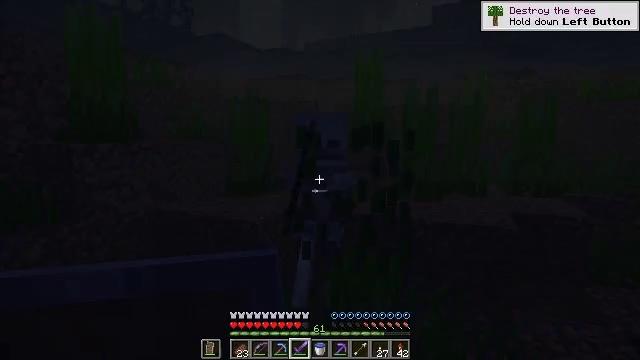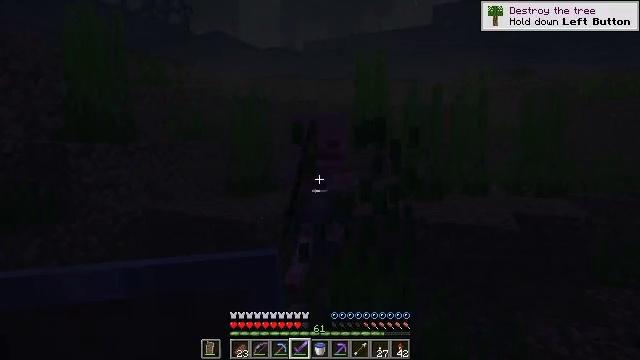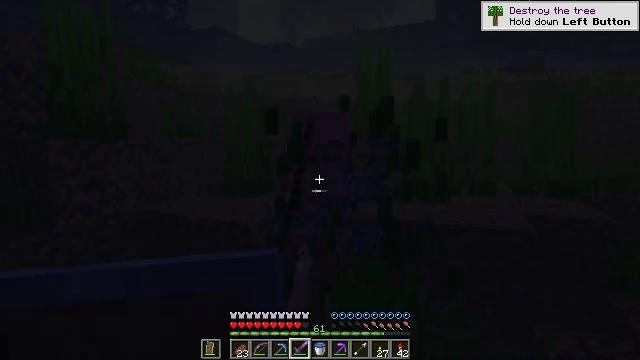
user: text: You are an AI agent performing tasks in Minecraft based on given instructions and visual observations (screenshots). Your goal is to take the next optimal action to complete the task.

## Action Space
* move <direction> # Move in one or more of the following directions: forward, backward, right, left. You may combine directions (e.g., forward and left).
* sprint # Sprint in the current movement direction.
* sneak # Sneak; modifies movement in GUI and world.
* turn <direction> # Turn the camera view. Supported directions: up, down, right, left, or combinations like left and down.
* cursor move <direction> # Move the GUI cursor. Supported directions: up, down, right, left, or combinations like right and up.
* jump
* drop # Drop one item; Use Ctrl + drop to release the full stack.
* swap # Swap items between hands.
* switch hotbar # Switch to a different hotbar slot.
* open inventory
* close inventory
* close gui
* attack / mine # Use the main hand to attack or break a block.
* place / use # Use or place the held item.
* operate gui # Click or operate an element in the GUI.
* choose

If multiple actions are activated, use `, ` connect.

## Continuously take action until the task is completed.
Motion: motion action
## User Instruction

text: Mine tall seagrass from underwater.
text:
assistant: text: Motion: move forward, attack / mine
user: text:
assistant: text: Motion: move forward, attack / mine
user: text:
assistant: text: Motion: attack / mine